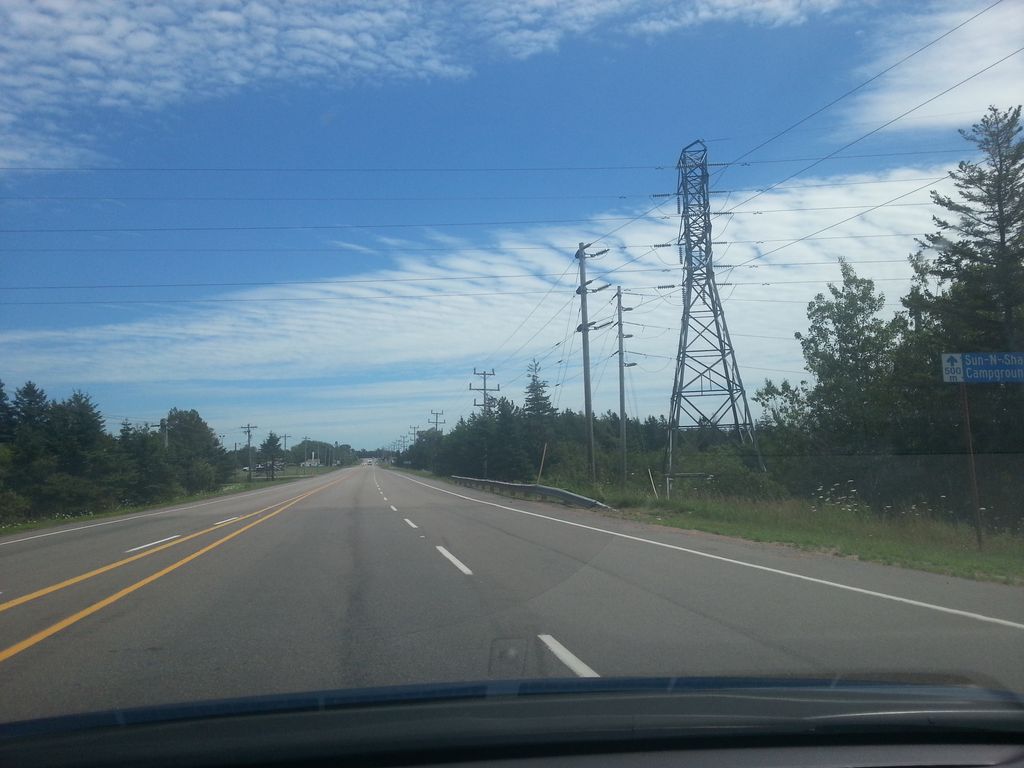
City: charlottetown